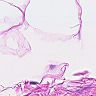
Metastatic tissue present: no